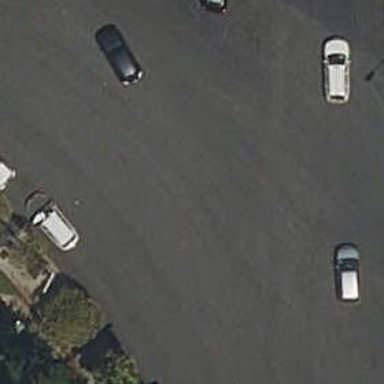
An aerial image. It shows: Secondary road with asphalt surface.